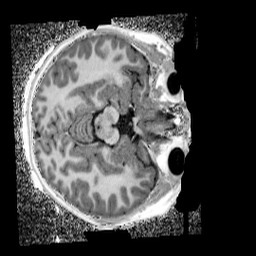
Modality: UNIT1_denoised
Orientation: axial
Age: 11
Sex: female
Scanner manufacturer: siemens
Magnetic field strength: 3 T
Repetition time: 4 s
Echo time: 0.00299 s